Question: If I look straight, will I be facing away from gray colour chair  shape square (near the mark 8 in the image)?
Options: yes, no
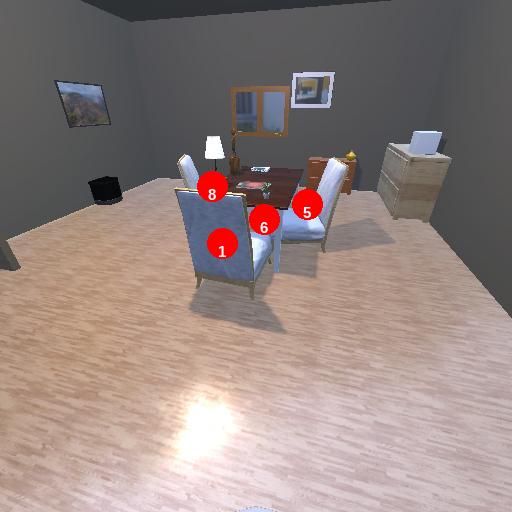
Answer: yes